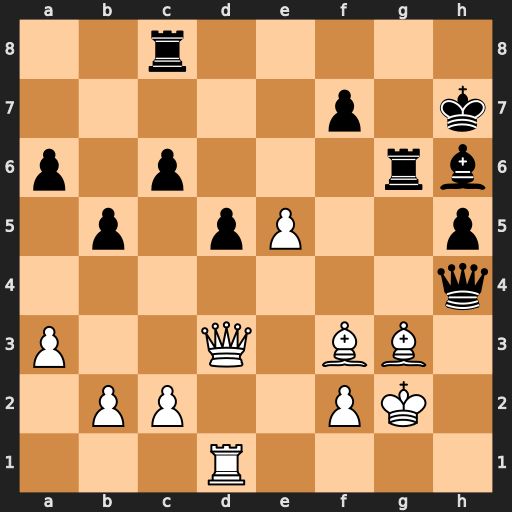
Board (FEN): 2r5/5p1k/p1p3rb/1p1pP2p/7q/P2Q1BB1/1PP2PK1/3R4
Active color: w
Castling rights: -
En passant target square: -
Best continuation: Qxg6+ Kxg6 Bxh4